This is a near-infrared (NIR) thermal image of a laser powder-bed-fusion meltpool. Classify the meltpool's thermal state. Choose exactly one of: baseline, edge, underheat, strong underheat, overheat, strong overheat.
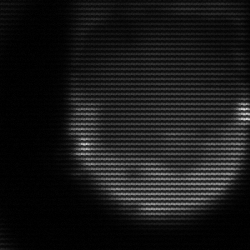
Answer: edge